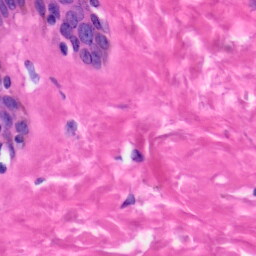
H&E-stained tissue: Skin